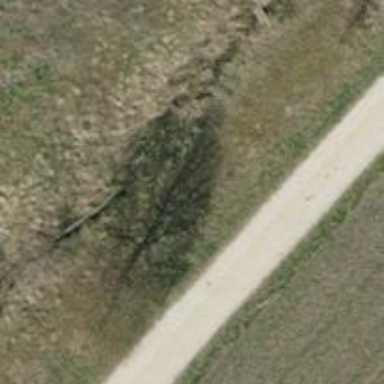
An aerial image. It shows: Brown bench in the vicinity.